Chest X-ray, PA view. Patient: 51 years old, sex M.
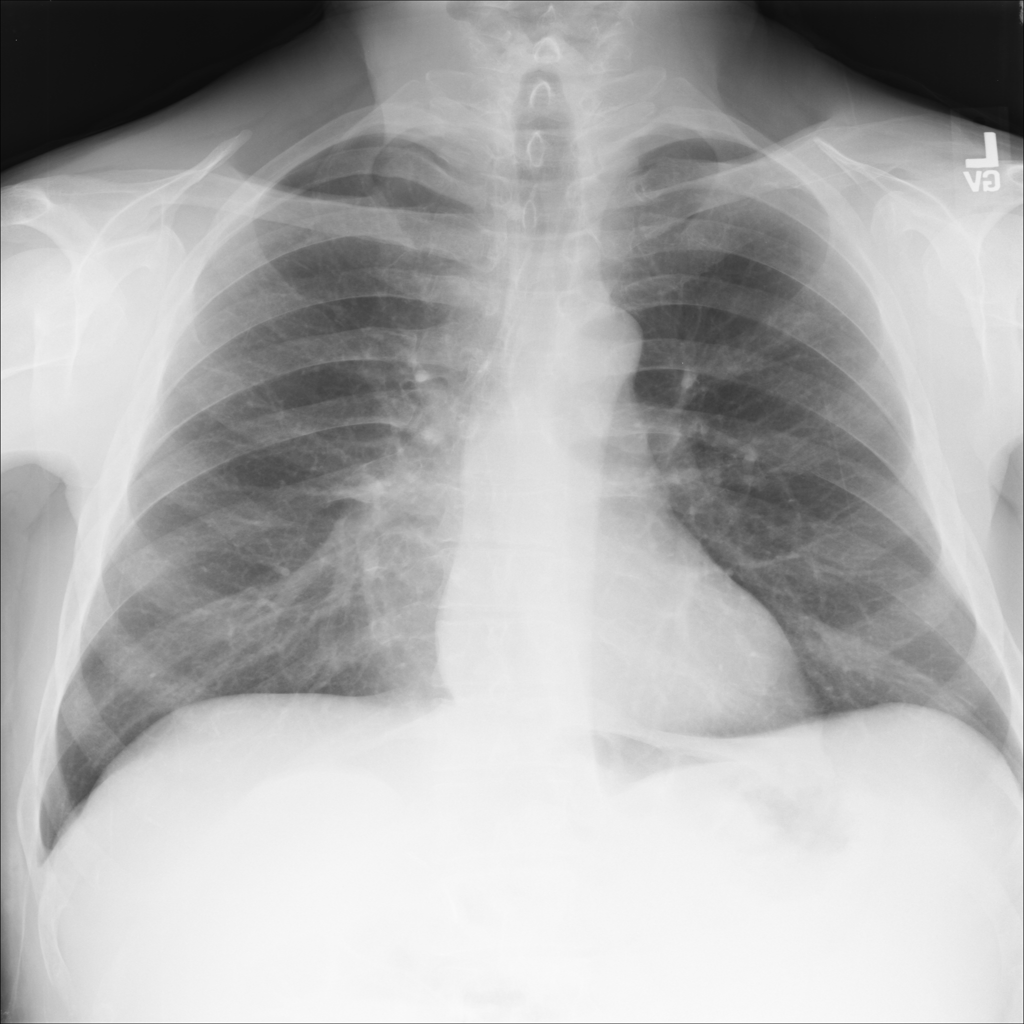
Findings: No Finding